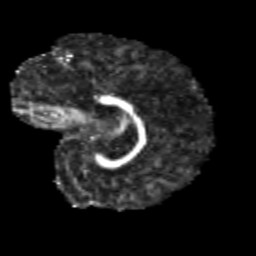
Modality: FA
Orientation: sagittal
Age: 11
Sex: female
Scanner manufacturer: siemens
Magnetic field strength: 3 T
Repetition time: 3.8 s
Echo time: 0.07 s